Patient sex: M
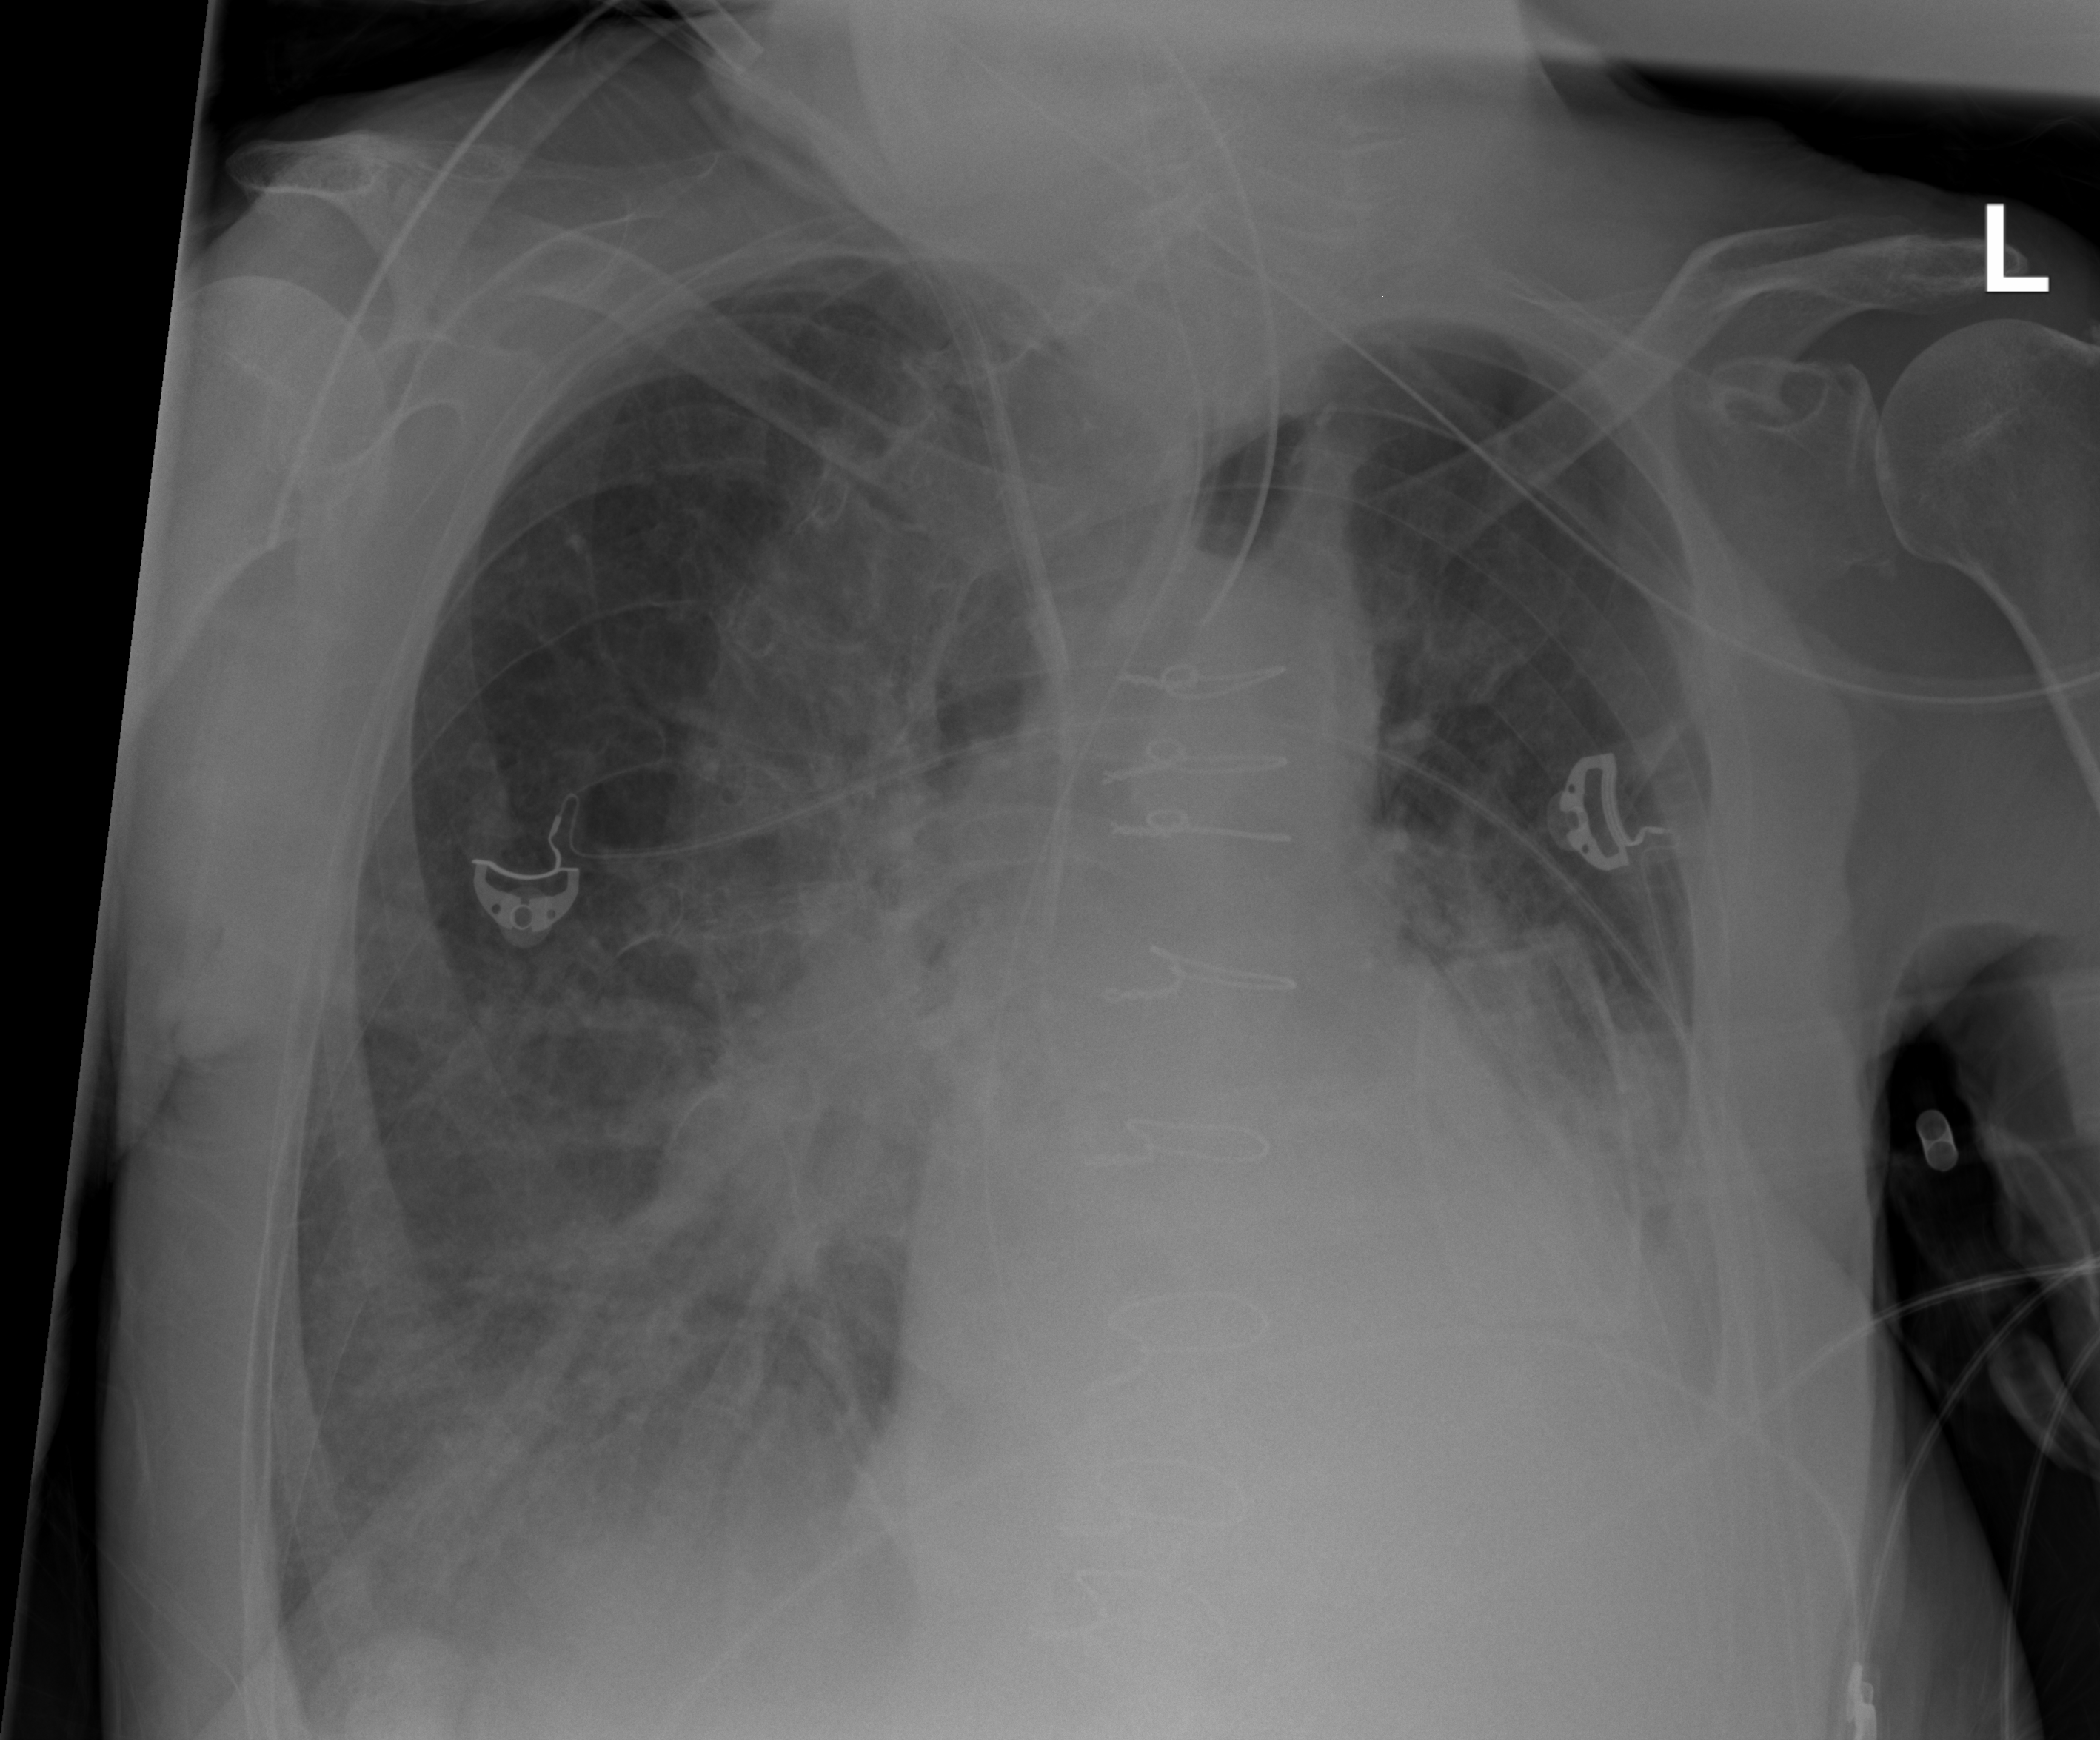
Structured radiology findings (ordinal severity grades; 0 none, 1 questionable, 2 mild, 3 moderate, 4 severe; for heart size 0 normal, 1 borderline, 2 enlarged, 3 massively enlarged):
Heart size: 2
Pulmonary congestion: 0
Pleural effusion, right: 2
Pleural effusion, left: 2
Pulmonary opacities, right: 2
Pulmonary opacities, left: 0
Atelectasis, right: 2
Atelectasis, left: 2